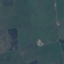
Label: Pasture